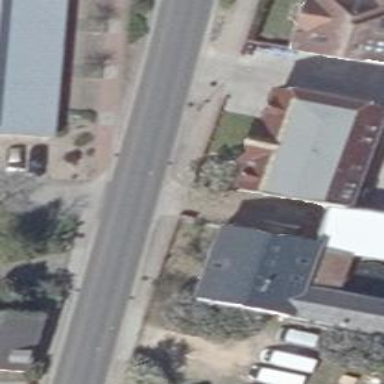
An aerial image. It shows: Half-hipped roof on apartment building.